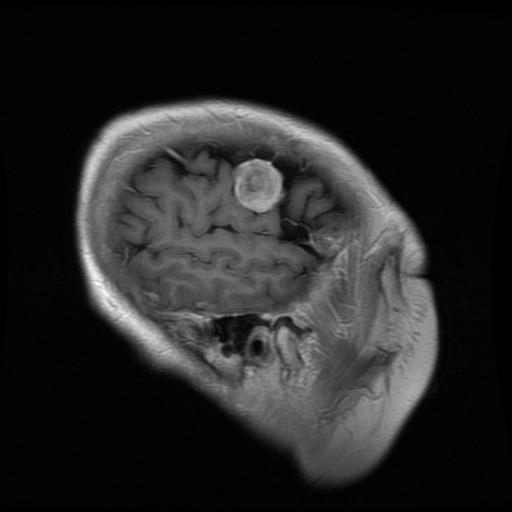
Label: meningioma